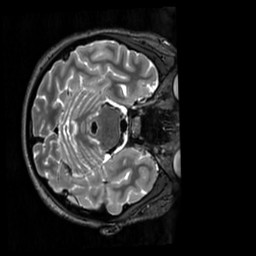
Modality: T2w
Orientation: axial
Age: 18
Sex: female
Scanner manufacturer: siemens
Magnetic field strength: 3 T
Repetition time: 3.2 s
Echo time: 0.728 s